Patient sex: F
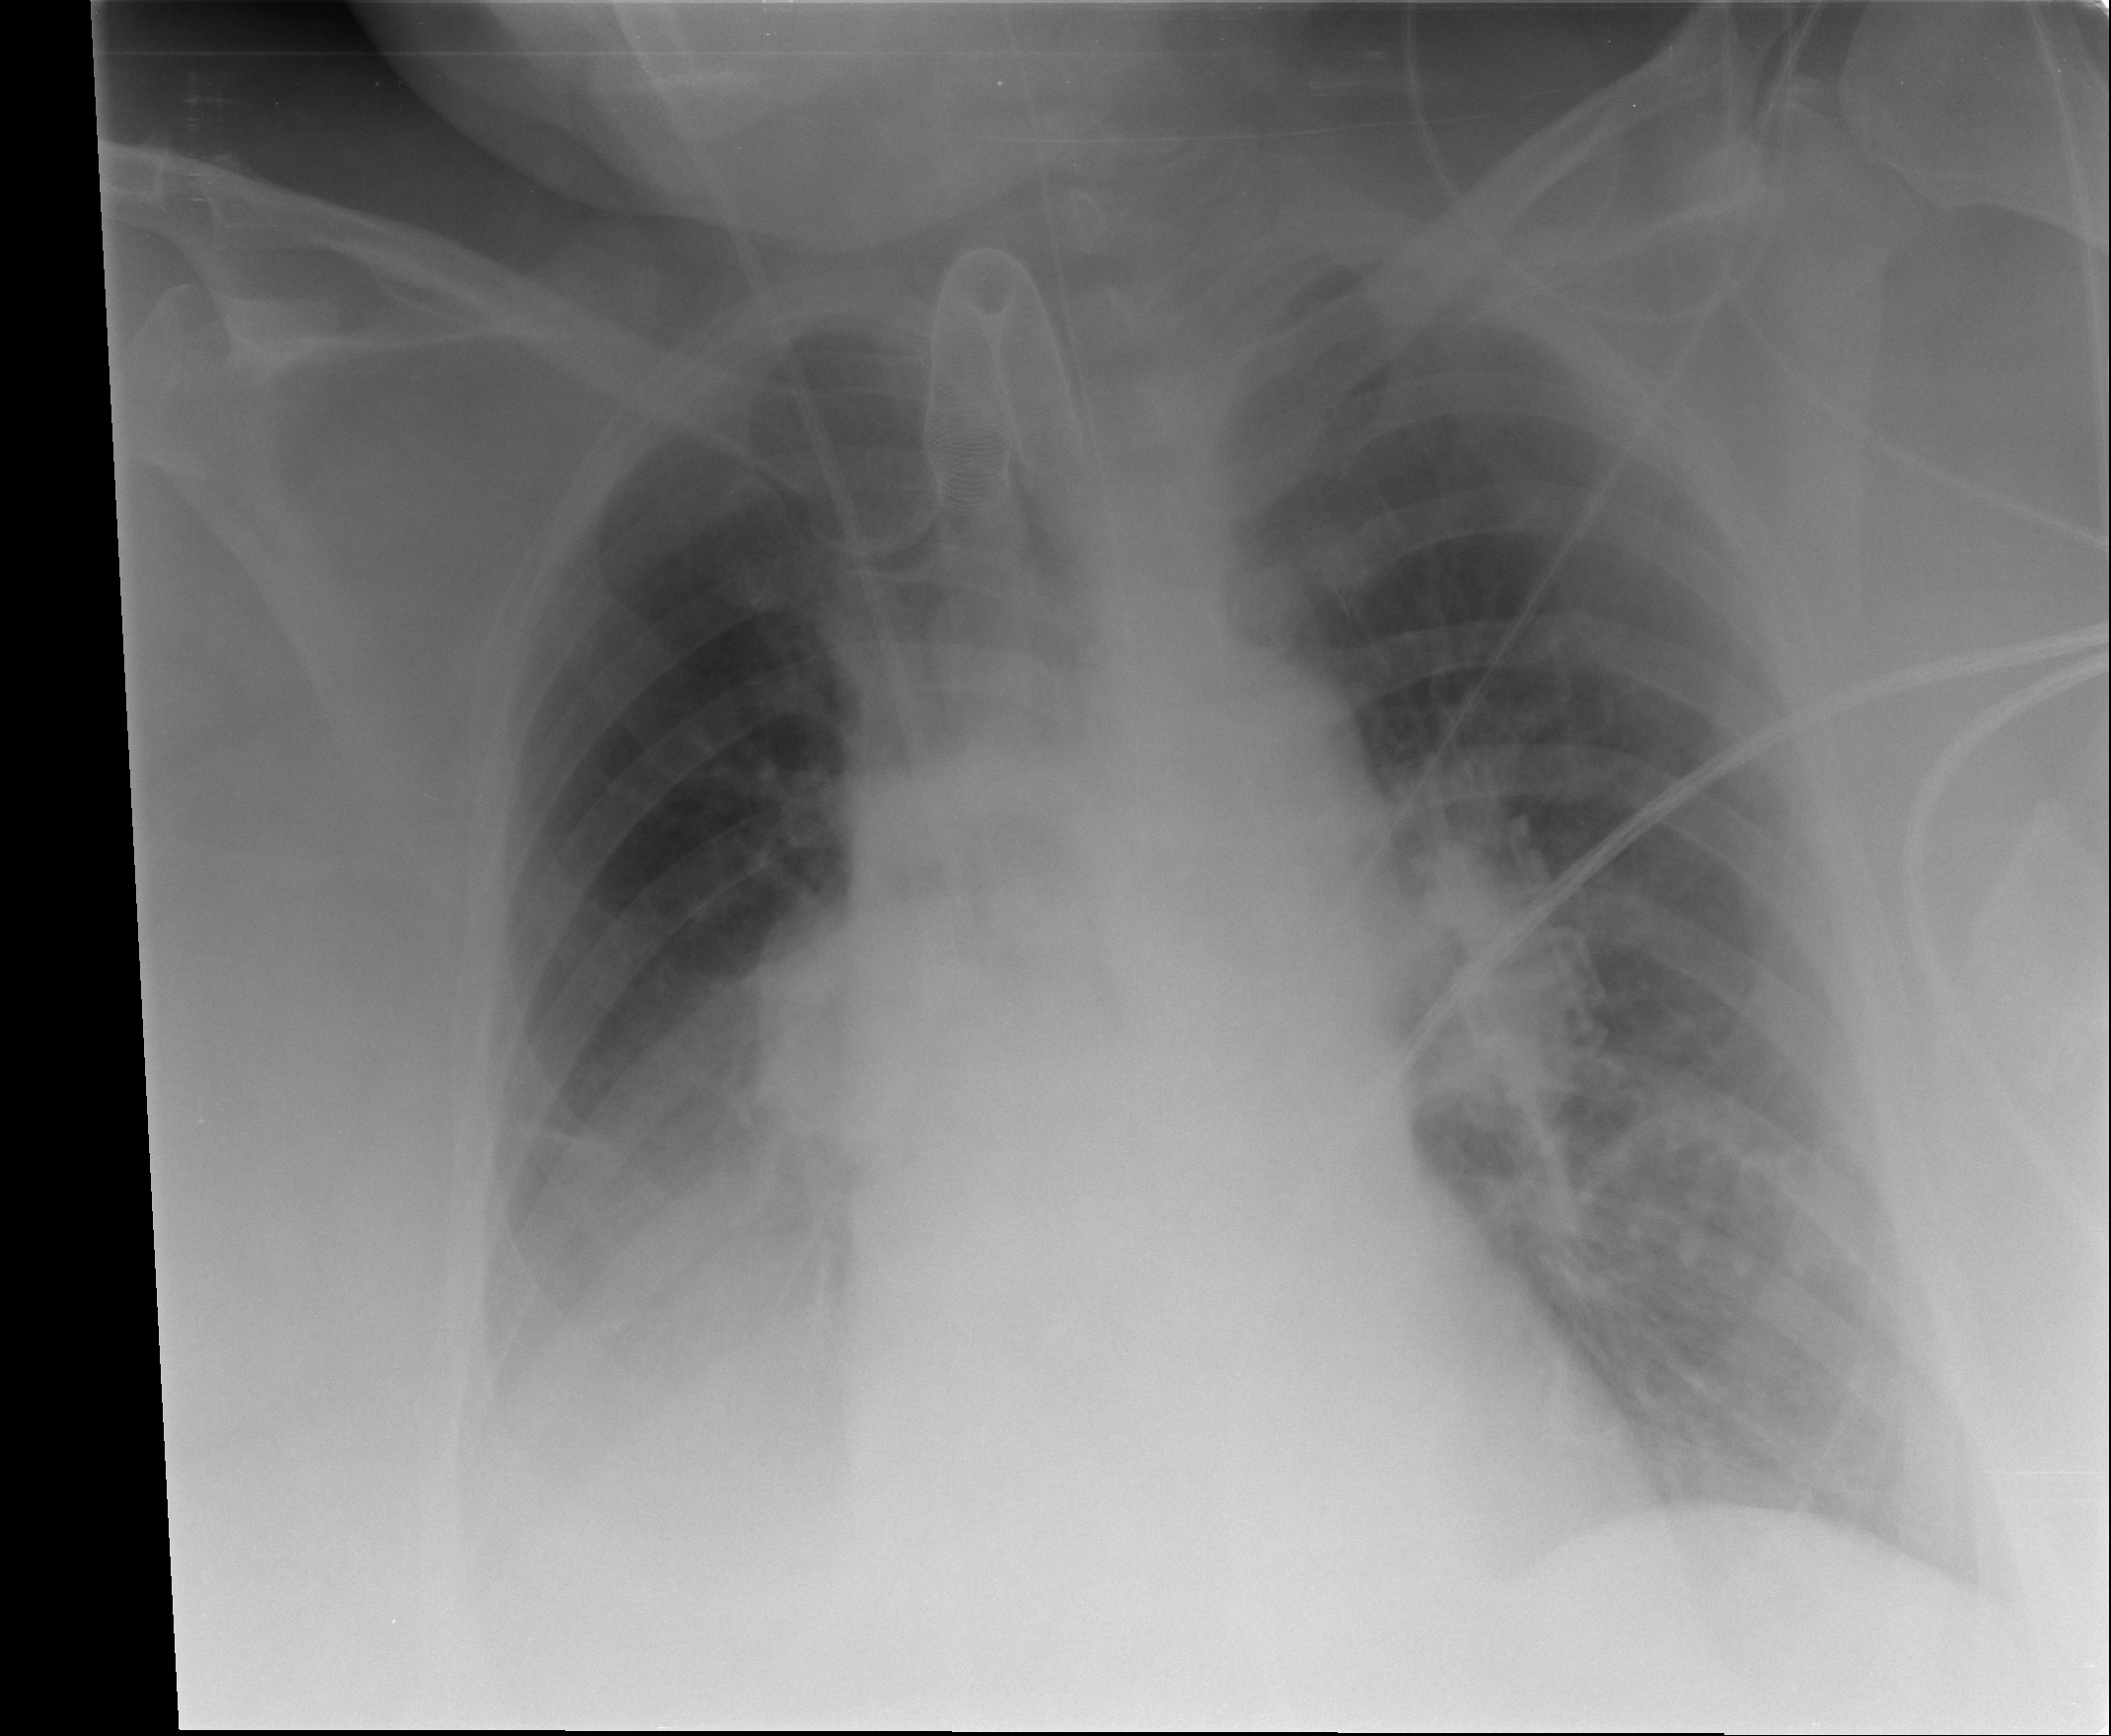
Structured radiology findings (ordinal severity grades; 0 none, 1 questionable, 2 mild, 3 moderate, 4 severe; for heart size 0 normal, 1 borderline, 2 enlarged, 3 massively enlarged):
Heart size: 2
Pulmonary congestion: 2
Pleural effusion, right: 3
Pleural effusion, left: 0
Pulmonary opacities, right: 0
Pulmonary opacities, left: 0
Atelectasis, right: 2
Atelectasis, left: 0